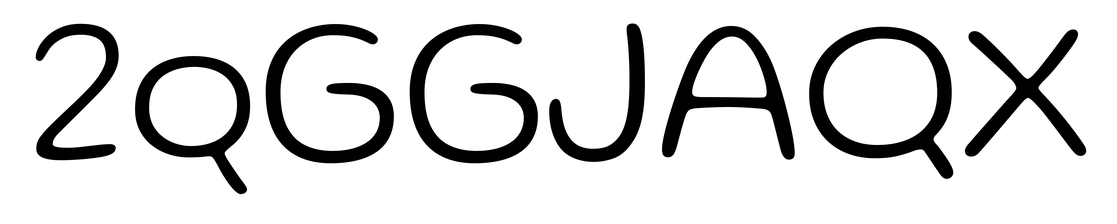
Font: Gluten_ExtraLight